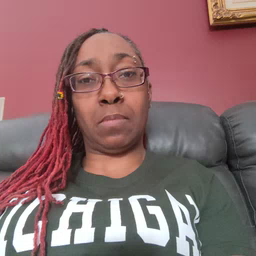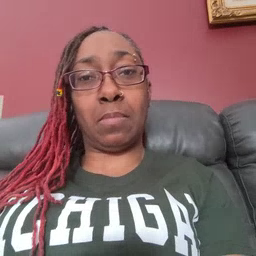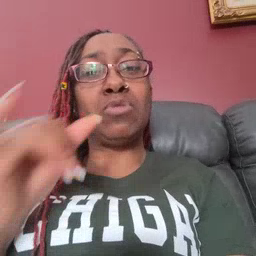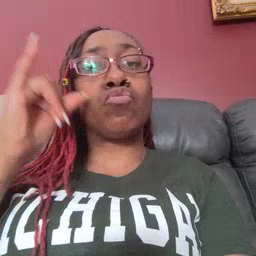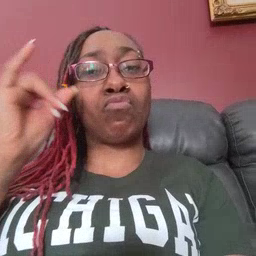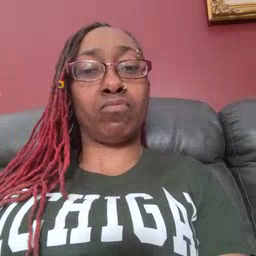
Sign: yesterday